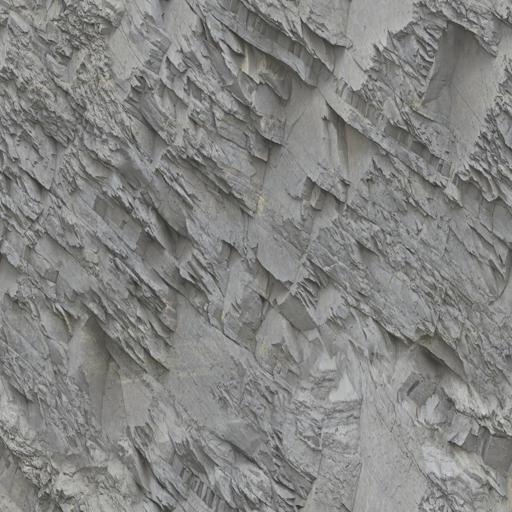
Tags: cliff gray grey light rock stone